Question: Assuming I created this Ember application last week:
'''
ember new shop
cd shop
ember install:addon ember-cli-scaffold
ember g scaffold product name:string
'''
The console tells me that this application uses Ember 1.10.0:

How can I upgrade this Ember application to Ember version 1.11.0?
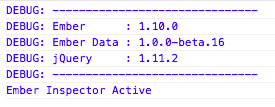
Answer: The syntax has been updated to:
'bower install ember#2.0.0 --save-dev --save-exact'